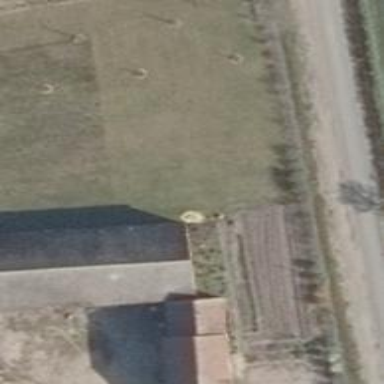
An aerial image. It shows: Farm auxiliary building.